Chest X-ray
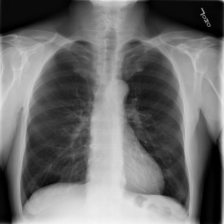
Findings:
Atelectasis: negative
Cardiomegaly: negative
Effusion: negative
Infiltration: negative
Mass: negative
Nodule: negative
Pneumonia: negative
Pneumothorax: negative
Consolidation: negative
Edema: negative
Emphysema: negative
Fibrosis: negative
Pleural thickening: negative
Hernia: negative